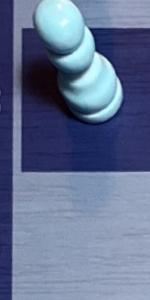
Label: Empty